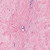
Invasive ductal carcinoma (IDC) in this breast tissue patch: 0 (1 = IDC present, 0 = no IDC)